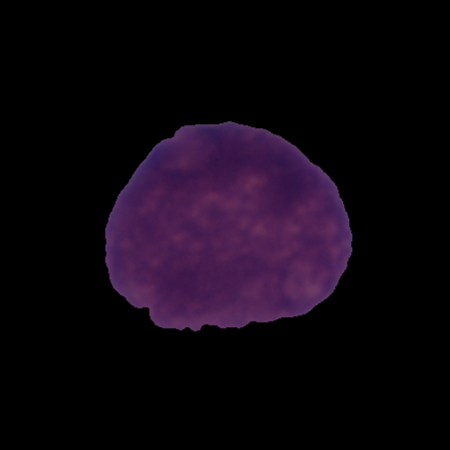
Label: cancer